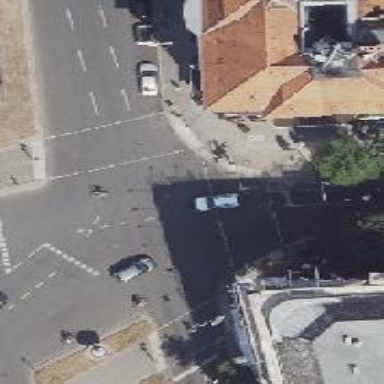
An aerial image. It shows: Crossing with traffic signals.